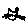
Label: cat